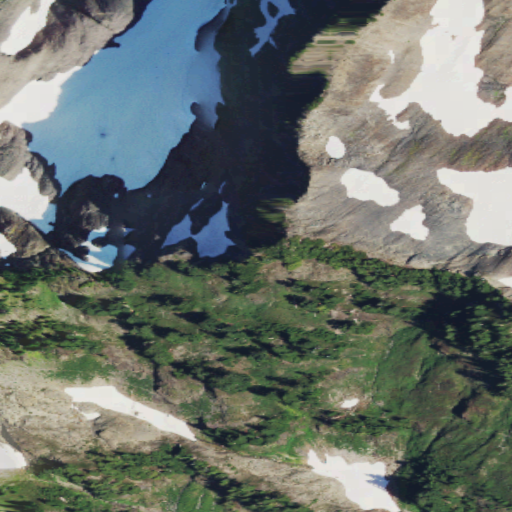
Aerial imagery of mountain in Washington named Kimta Peak containing shrub, barren land, and snow